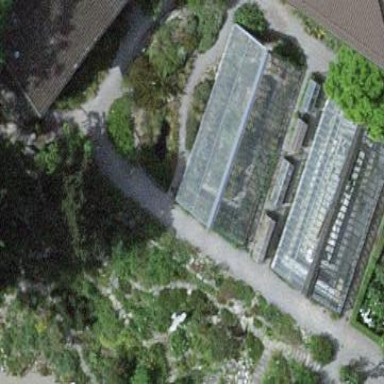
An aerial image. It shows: Greenhouse.